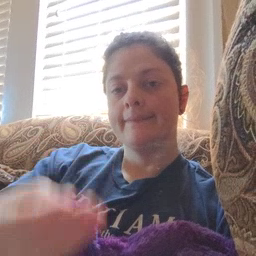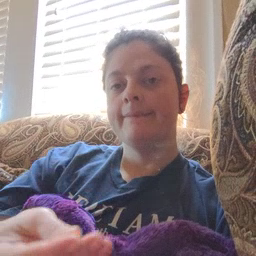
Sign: gift